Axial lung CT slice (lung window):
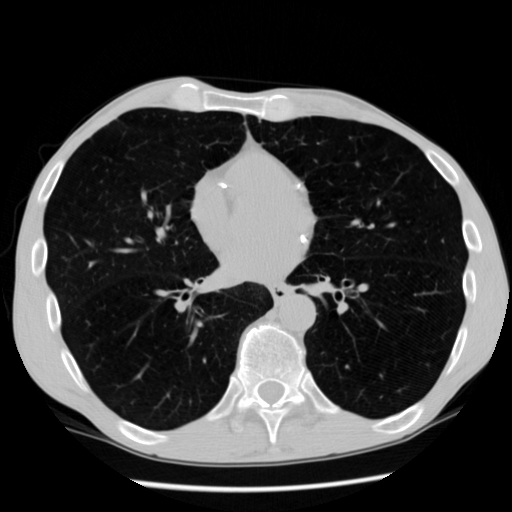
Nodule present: no